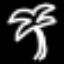
Label: palm tree